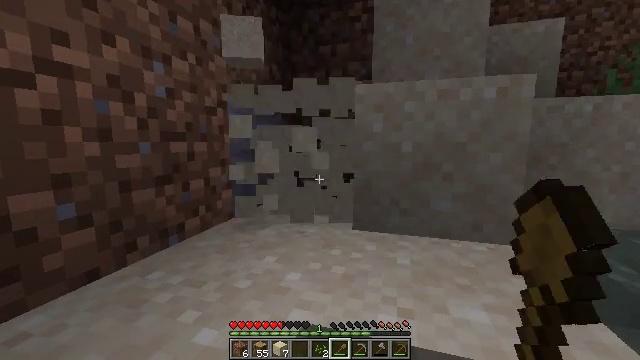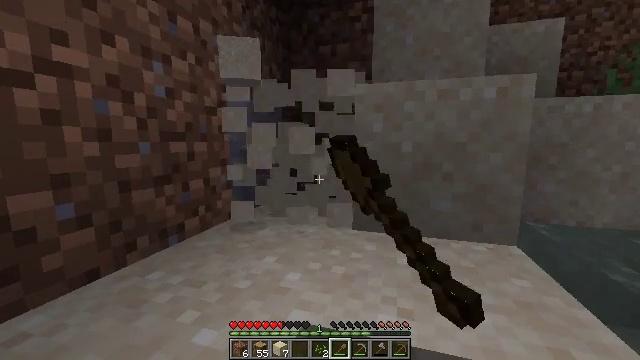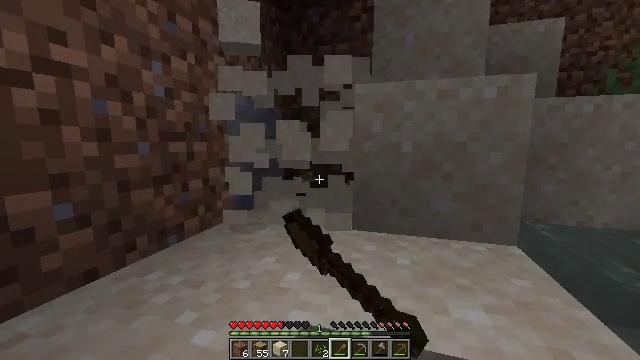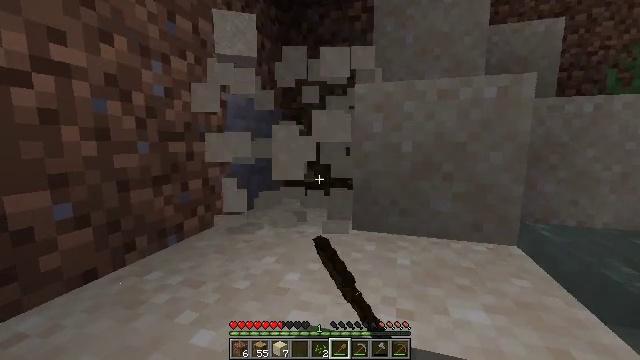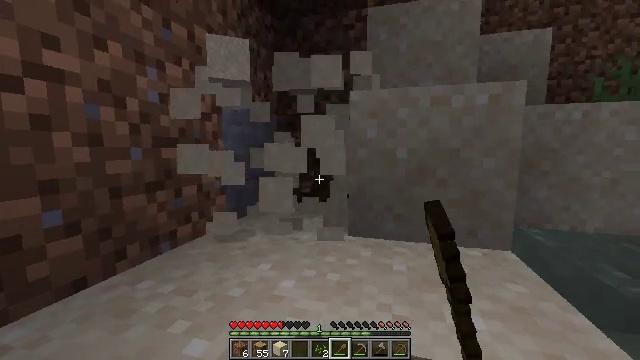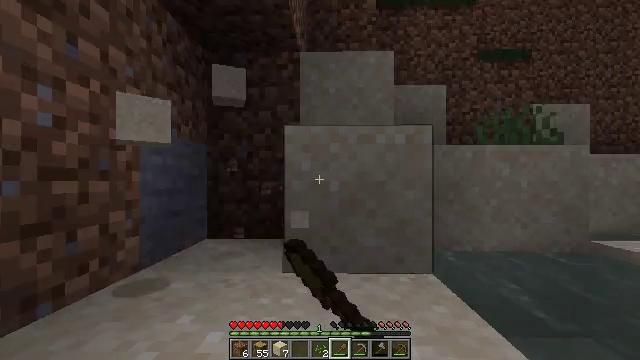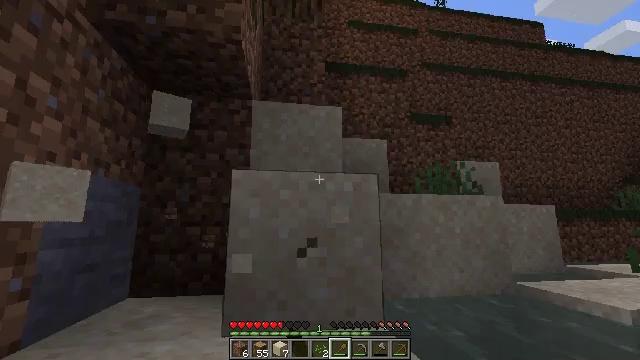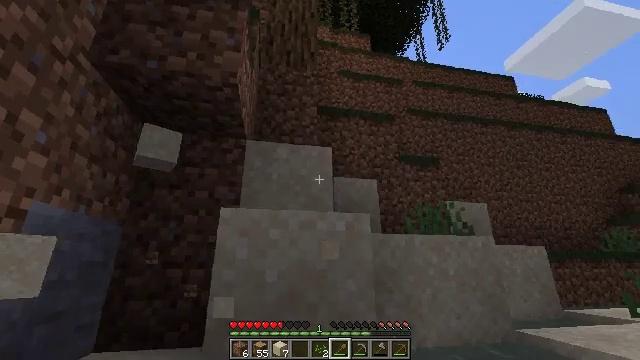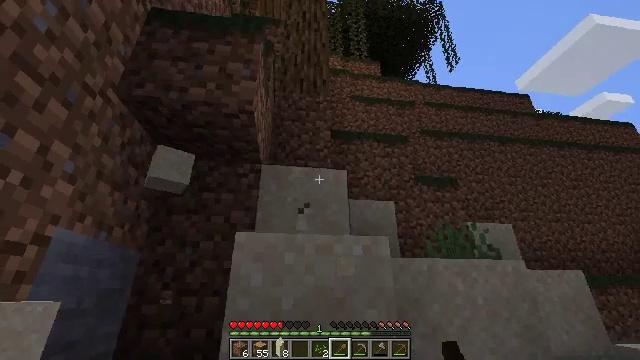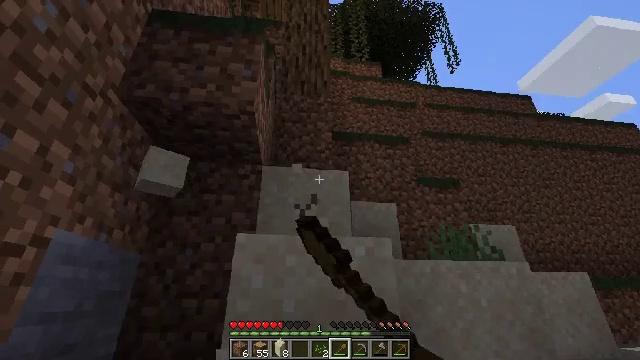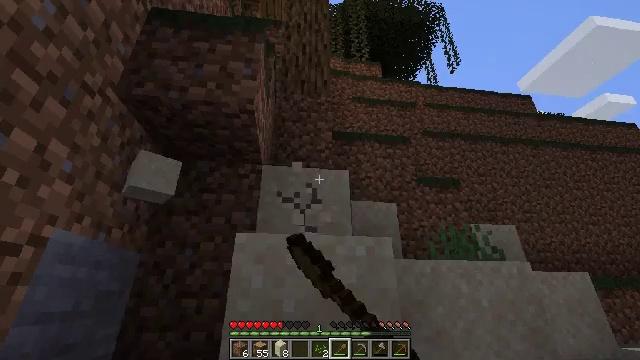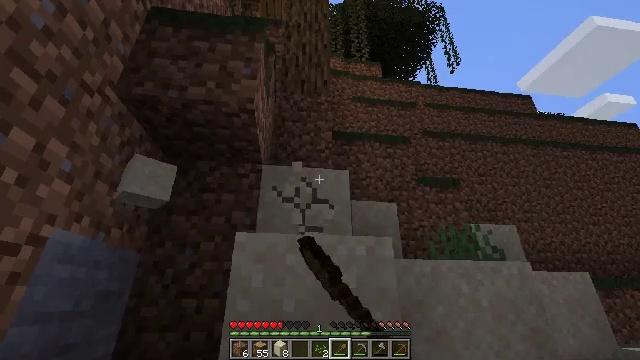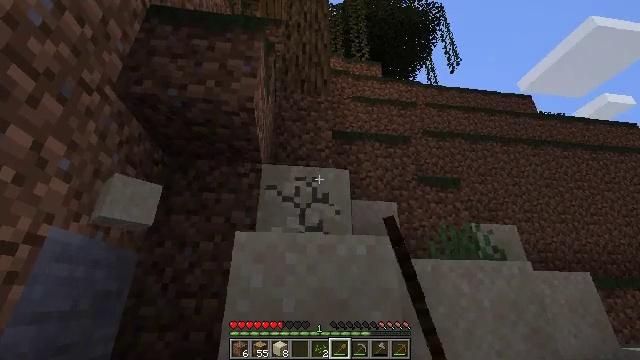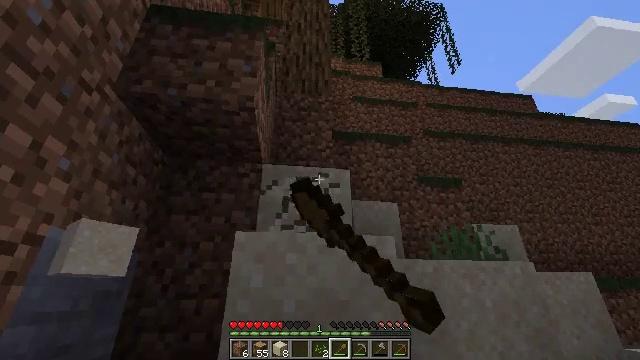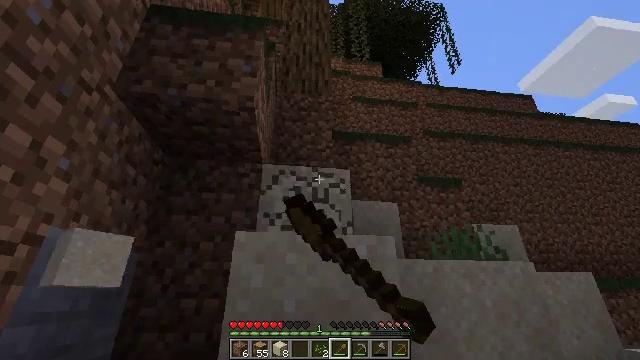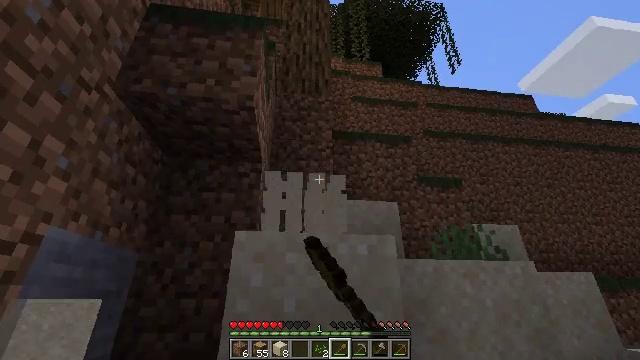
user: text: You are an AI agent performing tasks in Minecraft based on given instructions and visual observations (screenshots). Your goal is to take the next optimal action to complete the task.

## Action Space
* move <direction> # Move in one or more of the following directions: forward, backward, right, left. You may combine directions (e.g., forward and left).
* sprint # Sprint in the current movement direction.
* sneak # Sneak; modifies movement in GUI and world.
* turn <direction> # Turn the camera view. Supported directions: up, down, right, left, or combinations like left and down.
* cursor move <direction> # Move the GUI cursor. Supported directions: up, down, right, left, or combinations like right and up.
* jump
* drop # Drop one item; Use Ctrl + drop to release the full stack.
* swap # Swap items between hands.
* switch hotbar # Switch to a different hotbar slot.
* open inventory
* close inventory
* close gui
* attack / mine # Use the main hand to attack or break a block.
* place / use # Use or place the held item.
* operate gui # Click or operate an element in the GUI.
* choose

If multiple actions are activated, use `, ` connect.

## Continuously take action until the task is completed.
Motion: motion action
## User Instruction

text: Attack the ground to gather sand.
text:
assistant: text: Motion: attack / mine
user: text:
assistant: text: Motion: attack / mine
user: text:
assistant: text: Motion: attack / mine
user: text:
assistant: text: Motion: turn right and up, attack / mine
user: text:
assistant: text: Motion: move forward, turn right and up, attack / mine
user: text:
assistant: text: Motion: move forward, turn right and up, attack / mine
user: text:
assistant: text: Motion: turn right and up, attack / mine
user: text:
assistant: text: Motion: turn left and up, attack / mine
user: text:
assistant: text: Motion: attack / mine
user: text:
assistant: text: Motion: attack / mine
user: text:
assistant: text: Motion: attack / mine
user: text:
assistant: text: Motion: attack / mine
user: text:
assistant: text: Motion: attack / mine
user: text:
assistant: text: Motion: attack / mine
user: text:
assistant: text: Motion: attack / mine
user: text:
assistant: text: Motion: attack / mine
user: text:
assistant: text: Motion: attack / mine
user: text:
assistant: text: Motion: attack / mine
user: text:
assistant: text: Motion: turn right and down, attack / mine
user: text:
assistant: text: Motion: move forward, turn down, attack / mine
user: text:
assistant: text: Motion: move forward, attack / mine
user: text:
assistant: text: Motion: move forward, attack / mine
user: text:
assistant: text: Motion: attack / mine
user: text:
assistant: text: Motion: attack / mine
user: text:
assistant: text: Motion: attack / mine
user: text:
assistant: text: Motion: attack / mine
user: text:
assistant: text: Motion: attack / mine
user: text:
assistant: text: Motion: attack / mine
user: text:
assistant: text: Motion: attack / mine
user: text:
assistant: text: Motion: attack / mine